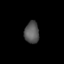
Tissue: lung
Cell type: Epithelial cells
Senescence score: 0.1805
Nuclear area (px): 312
Mean DAPI intensity: 87.833